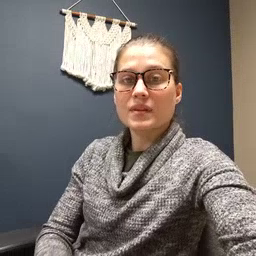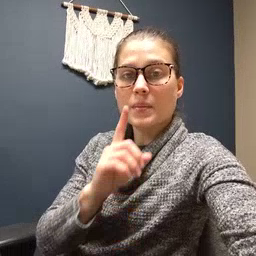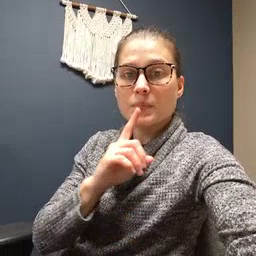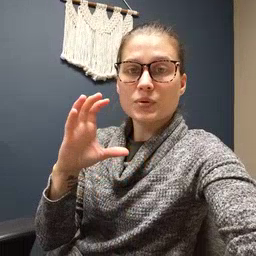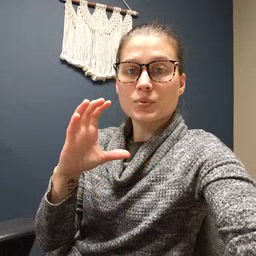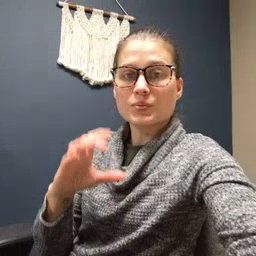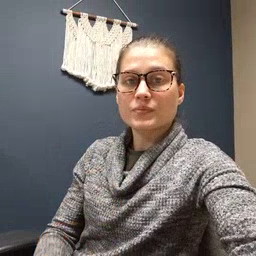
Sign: balloon